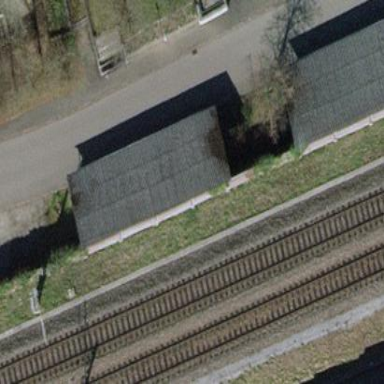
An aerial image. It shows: Group of garages.